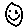
Label: smiley face